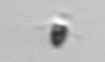
Label: Pyramimonas